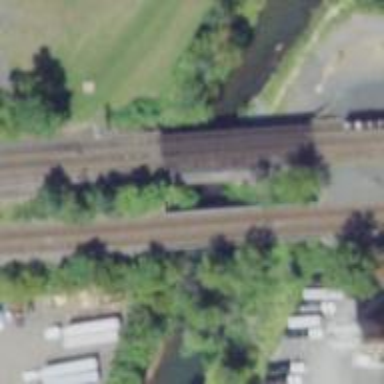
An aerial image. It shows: Abandoned railway.